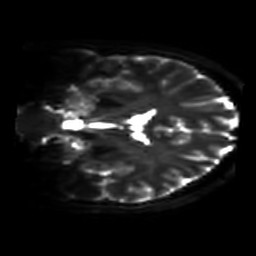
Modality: DWI
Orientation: coronal
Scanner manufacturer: philips
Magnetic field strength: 7 T
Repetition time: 9.612 s
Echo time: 0.073 s